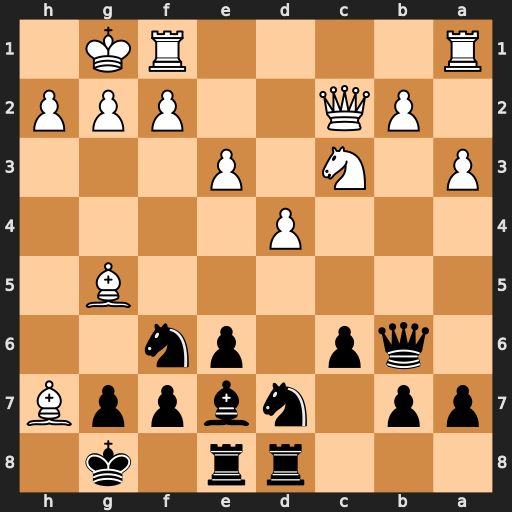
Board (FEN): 3rr1k1/pp1nbppB/1qp1pn2/6B1/3P4/P1N1P3/1PQ2PPP/R4RK1
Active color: b
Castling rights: -
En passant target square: -
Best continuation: Nxh7 Bxe7 Rxe7